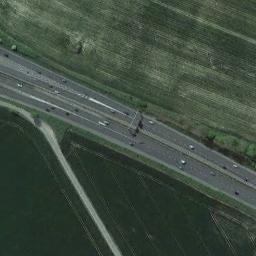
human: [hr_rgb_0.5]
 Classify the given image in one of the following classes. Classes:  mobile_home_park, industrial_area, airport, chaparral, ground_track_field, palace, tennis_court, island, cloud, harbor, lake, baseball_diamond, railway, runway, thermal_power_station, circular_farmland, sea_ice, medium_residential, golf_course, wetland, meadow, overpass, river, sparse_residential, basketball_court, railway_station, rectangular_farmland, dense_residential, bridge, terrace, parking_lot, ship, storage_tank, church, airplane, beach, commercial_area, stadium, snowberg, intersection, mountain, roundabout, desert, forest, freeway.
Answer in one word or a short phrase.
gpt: freeway